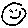
Label: smiley face